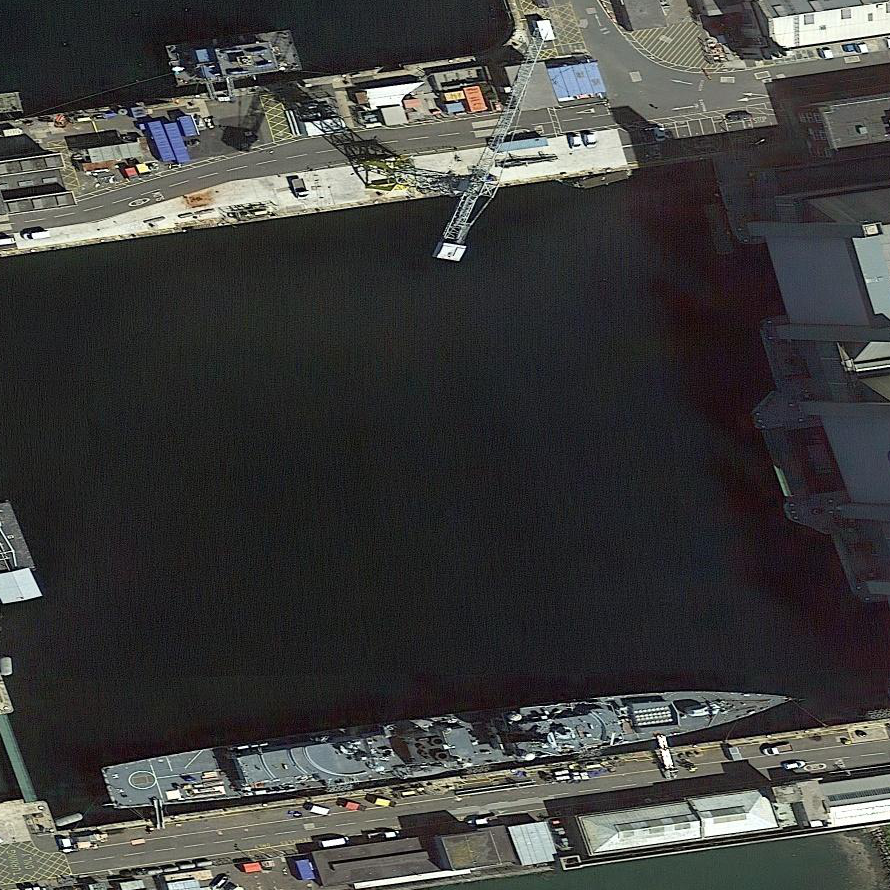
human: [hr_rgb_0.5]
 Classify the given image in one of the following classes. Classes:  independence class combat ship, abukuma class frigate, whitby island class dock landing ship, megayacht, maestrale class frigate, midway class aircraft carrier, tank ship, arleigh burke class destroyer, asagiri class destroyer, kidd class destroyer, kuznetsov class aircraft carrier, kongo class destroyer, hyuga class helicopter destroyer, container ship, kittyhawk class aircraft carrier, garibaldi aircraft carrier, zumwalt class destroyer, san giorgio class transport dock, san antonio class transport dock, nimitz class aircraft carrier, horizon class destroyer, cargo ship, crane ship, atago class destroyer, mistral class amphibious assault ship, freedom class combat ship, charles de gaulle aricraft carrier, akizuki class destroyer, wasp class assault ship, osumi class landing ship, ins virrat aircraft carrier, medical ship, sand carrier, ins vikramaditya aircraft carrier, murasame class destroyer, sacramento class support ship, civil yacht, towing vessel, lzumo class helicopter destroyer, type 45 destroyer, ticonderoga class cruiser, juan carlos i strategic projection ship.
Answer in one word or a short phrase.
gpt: Type 45 destroyer